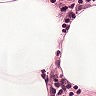
Metastatic tissue present: no